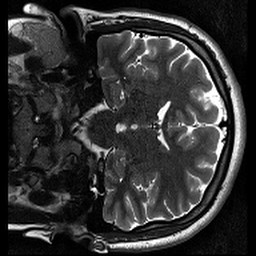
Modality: T2w
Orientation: coronal
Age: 20
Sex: female
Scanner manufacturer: siemens
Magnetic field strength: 3 T
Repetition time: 11.39 s
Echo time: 0.09 s